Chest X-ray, AP view. Patient: 58 years old, sex M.
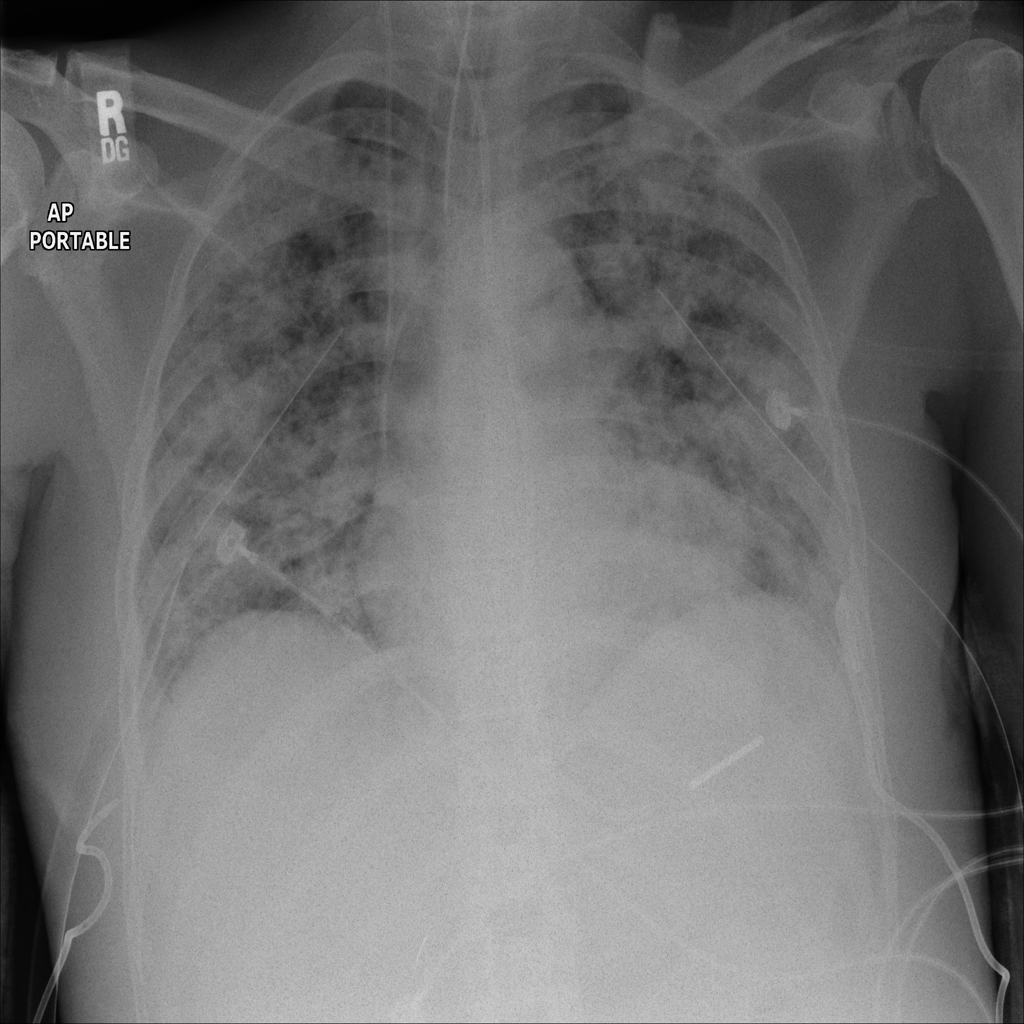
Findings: No Finding